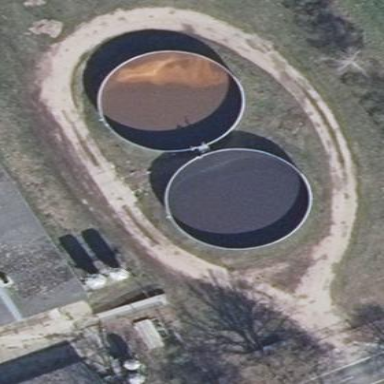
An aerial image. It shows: Storage tank with man-made structure.